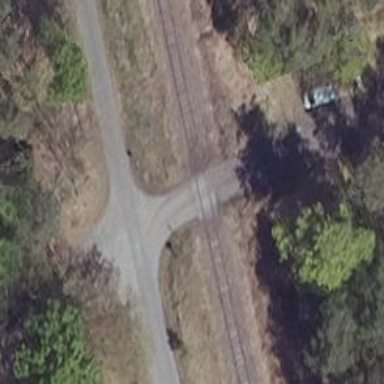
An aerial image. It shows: Level crossing along the railway.